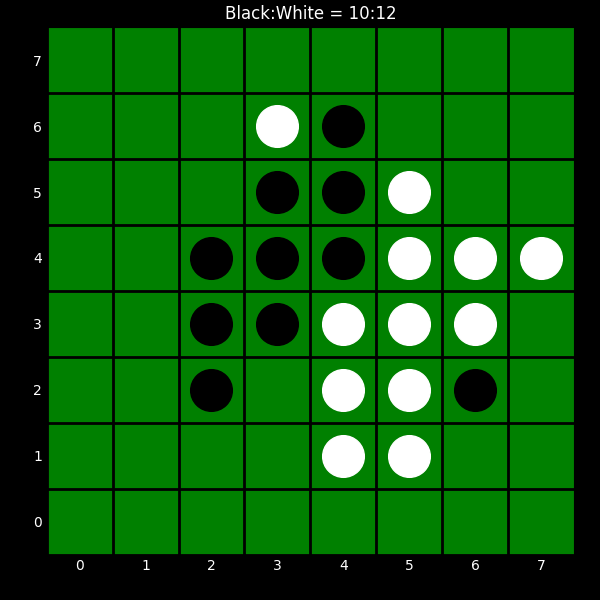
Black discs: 10
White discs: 12